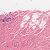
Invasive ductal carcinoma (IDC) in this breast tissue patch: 0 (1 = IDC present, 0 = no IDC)